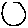
Label: circle